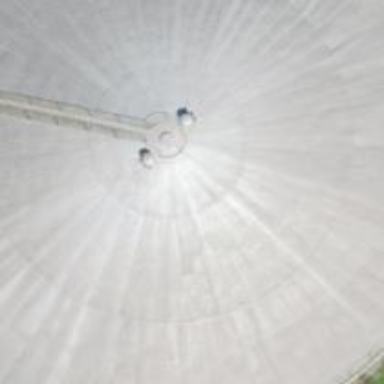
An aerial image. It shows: Storage tank created as man-made structure.